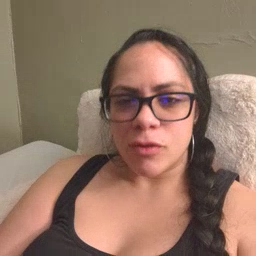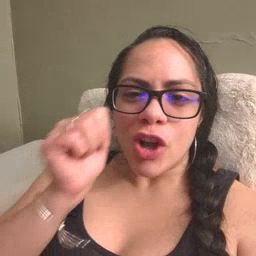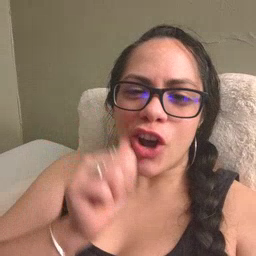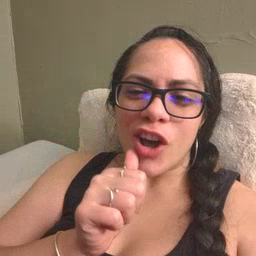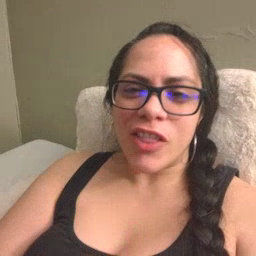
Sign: girl